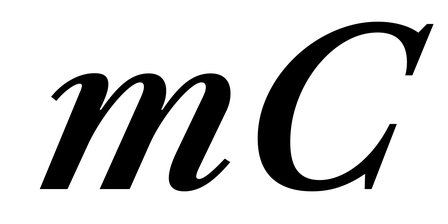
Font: LibreCaslonText-Italic_SemiBold_Italic